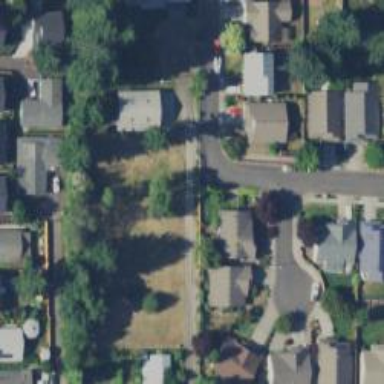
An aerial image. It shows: Residential road with sidewalk on the left side.